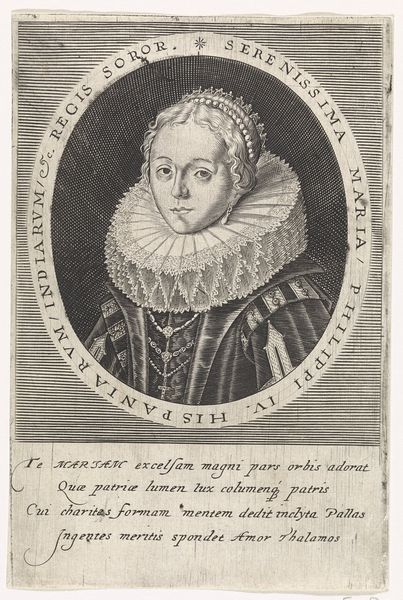
Titel: Portret van Maria Anna van Oostenrijk
Standort: Amsterdam
Institution: Rijksmuseum
Schlagwörter: crown, white, black, collar, female, hair, lace, old, painting, portrait, woman, gown, sad, frau, girl, eyes, drawing, black and white, frame, french, photo, clothes, eye, pearls, shoulders, stripes, stamp, papier, schrift, maria, mary, tan, stich, latin, photograph, text, sleeves, blonde, wig, ruff, makeup, pretty, princess, queen, kragen, chains, italien, latein, card, poem, sister, vintage, quote, feminine, pears, weiblich, adel, verse, latain, ruffled collar, black and whire, regis, soror, sad eyes, philip, serenissima, regis soror, uglyness, wc face, oblate, makeuo, royal portrait, queen portrait, spanish queen